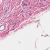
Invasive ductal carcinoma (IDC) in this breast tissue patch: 0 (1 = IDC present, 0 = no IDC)